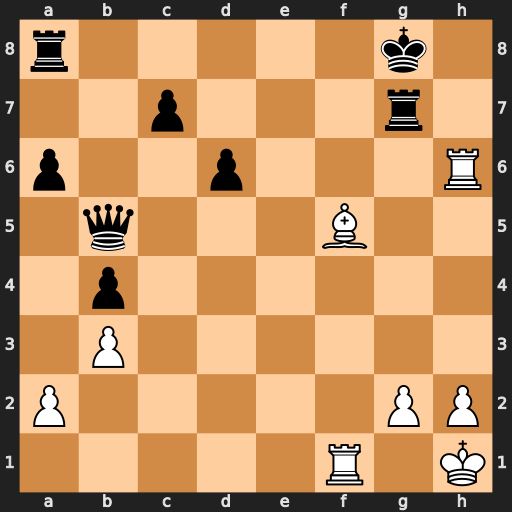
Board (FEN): r5k1/2p3r1/p2p3R/1q3B2/1p6/1P6/P5PP/5R1K
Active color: w
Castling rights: -
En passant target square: -
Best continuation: Be6+ Rf7 Bxf7+ Kg7 Rg6+